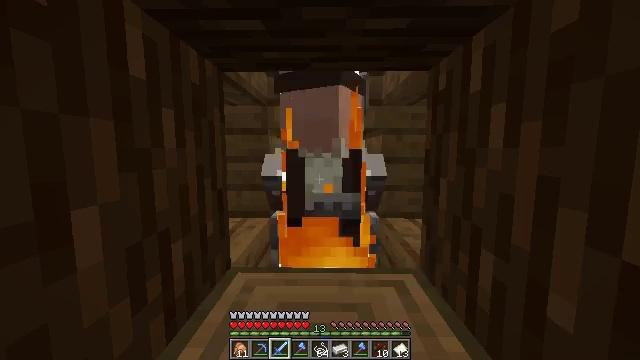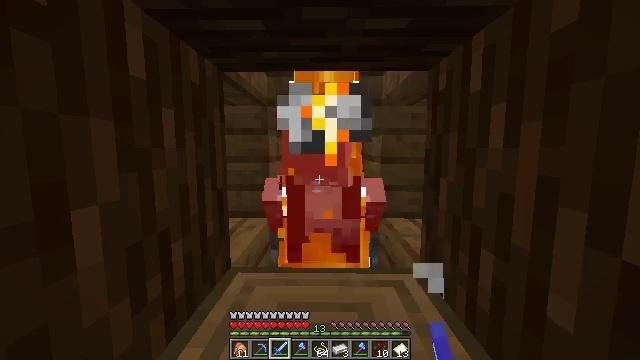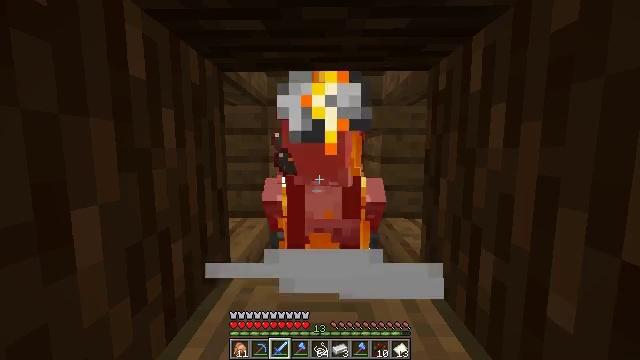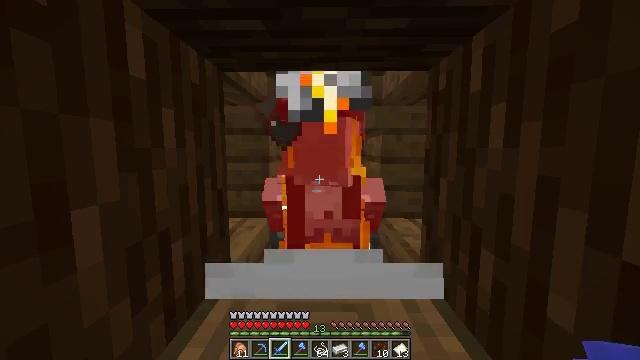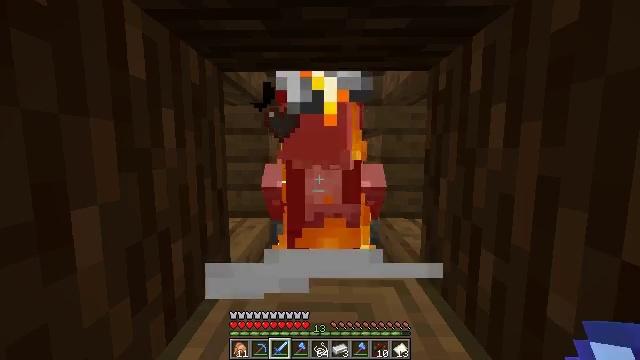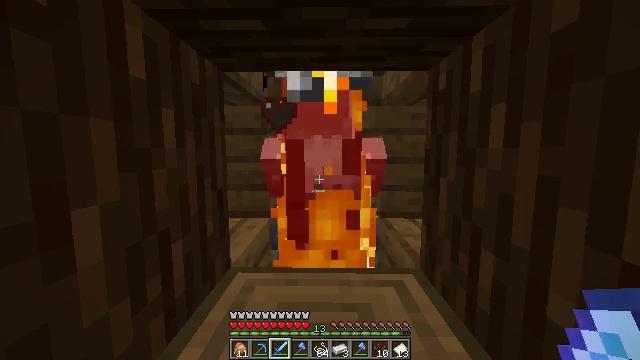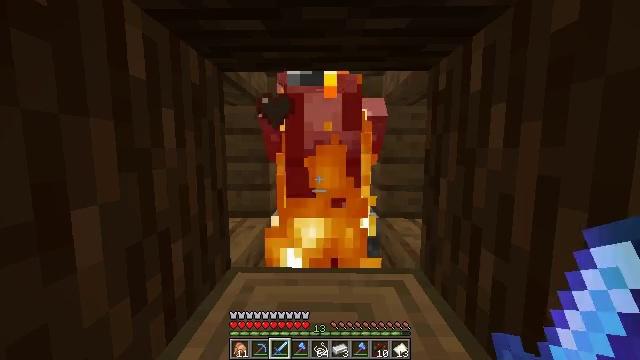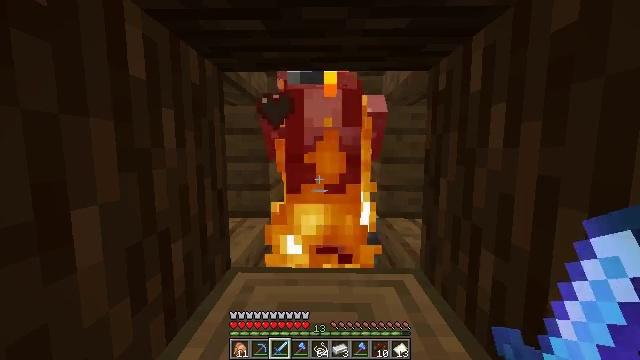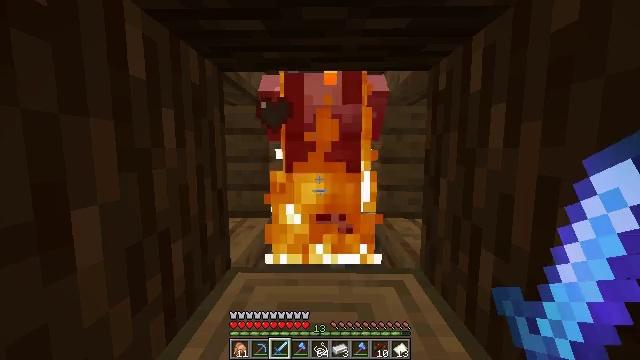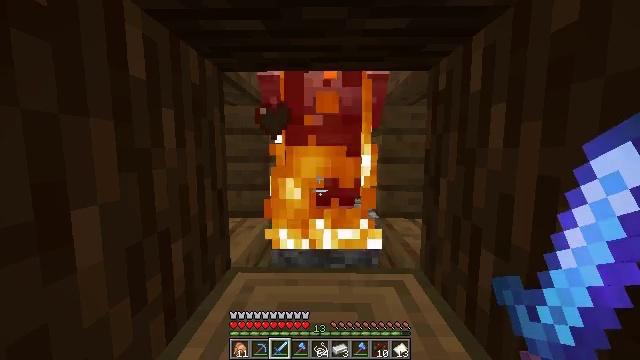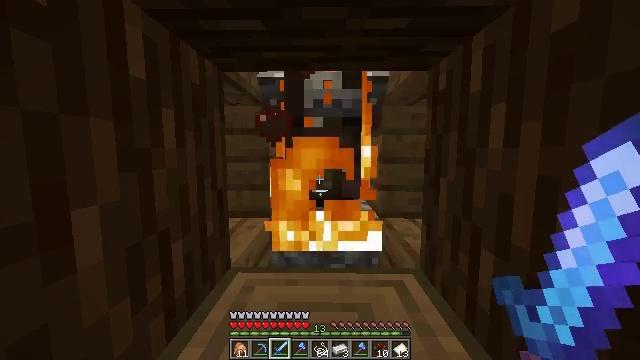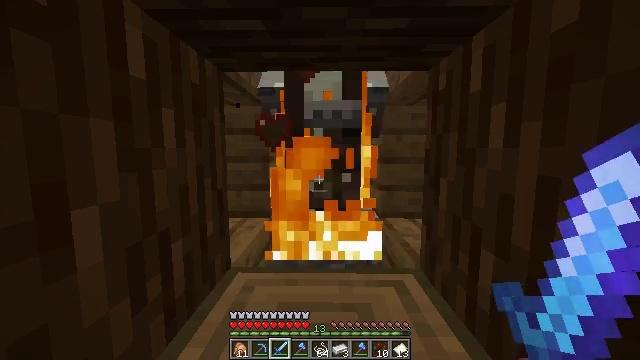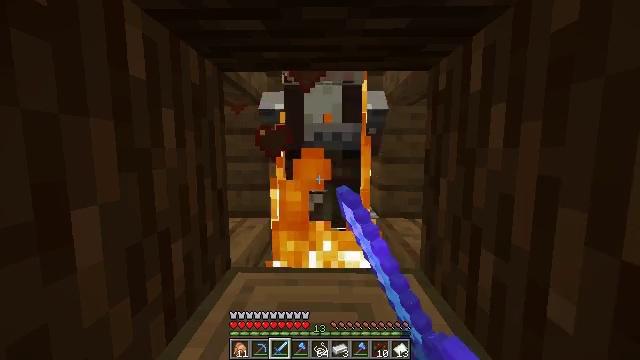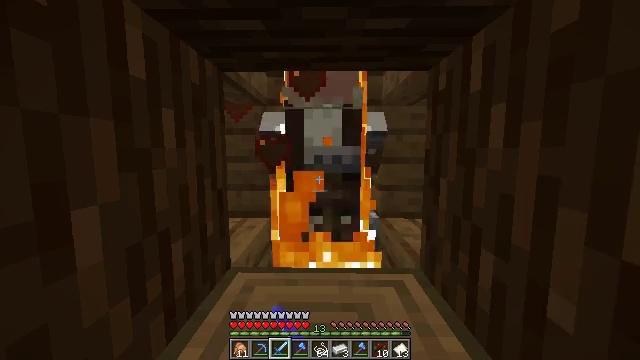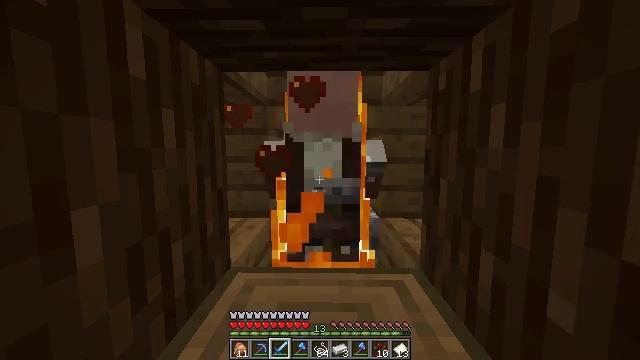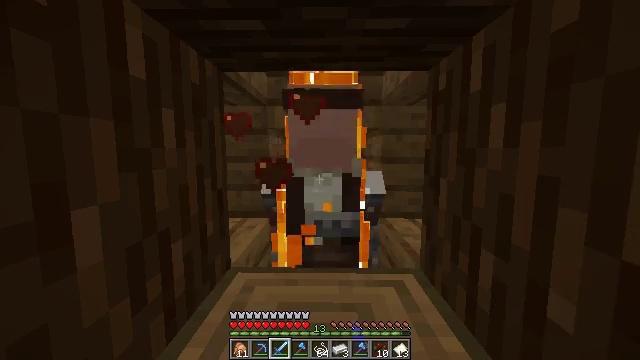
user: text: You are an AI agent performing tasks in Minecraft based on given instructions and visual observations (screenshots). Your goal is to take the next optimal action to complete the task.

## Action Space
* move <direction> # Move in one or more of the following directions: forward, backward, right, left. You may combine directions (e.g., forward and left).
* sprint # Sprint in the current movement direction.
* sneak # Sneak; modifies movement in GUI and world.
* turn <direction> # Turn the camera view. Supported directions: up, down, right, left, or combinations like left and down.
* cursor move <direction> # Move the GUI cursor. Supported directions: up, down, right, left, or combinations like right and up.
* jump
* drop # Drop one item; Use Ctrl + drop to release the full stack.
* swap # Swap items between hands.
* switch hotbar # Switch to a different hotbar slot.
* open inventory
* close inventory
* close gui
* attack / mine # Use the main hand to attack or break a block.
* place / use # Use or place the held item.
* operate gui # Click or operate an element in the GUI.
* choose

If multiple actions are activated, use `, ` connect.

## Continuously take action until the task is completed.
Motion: motion action
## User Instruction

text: Attack the villager.
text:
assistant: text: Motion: attack / mine
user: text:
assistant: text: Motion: attack / mine
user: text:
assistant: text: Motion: attack / mine
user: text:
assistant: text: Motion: attack / mine
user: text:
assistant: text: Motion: no_op
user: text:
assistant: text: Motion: no_op
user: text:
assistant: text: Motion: no_op
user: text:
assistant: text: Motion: no_op
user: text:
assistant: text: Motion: no_op
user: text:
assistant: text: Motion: no_op
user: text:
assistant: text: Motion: attack / mine
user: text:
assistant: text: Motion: attack / mine
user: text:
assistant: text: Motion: attack / mine
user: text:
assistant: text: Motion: attack / mine
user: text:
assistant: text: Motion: attack / mine
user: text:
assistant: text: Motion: attack / mine